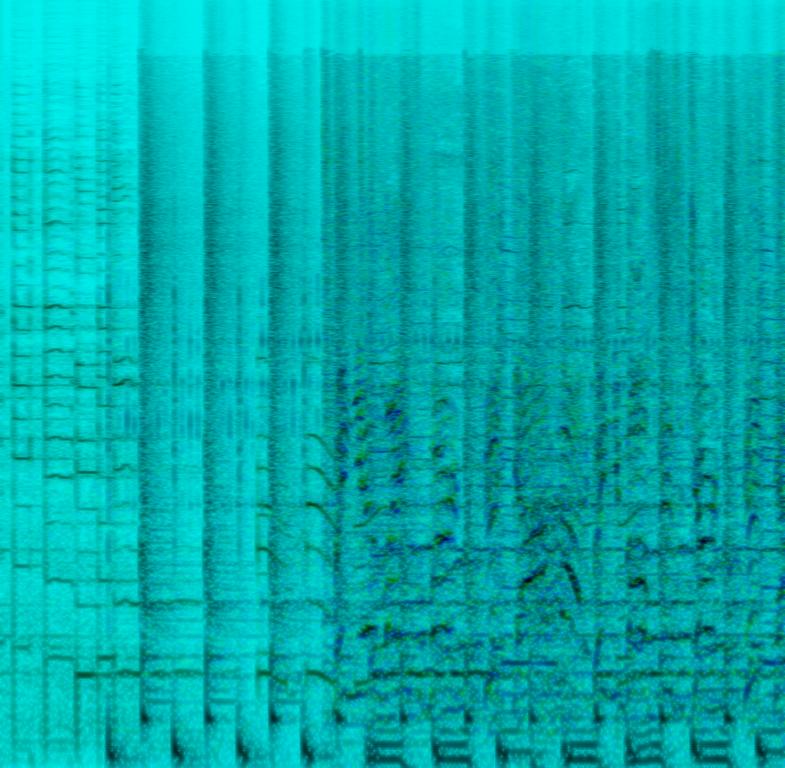
Someone is playing a melody on a clean e-guitar, then another e-guitar comes in with a different processed tone, adding some notes to the melody. An acoustic drum is playing a simple groove with a round and soft sounding bass. A male voice is singing/rapping on top with backing voices singing along. This song may be playing in a car on a road trip with friends.